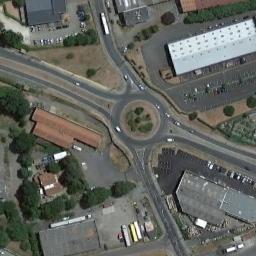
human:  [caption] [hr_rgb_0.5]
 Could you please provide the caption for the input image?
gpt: The roundabout with four exits and entrances is surrounded by some buildings of different sizes .

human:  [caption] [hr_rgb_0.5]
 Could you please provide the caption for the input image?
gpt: The roundabout is next to buildings and trees .

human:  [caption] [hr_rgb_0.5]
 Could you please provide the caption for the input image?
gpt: Several buildings of different shapes are beside the roundabout .

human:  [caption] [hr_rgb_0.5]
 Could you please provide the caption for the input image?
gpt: There are several vehicles driving on the road at the roundabout, There are some buildings and some trees and some lawns around the roundabout, And many cars are parked in the open space beside the roundabout .

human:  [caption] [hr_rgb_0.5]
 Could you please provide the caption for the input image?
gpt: There are some buildings and green bushes beside the roundabout .